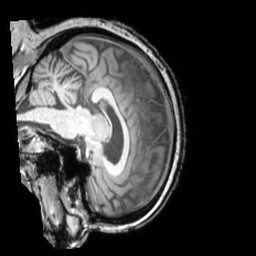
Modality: T1w
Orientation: sagittal
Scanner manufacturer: philips
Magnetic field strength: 3 T
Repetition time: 0.009886 s
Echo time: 0.004599 s